Question: If we want to hide the column (month 7, range: border black)
or hide the column(year 2015, border green)
Is there any solution or jqGrid options that we can use it?

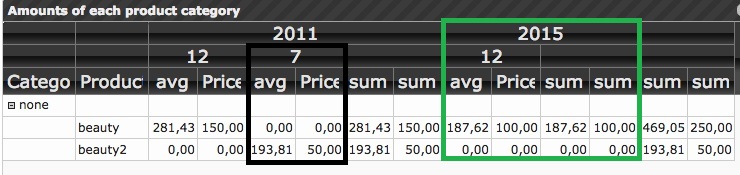
Answer: 'jqPivot' method have no special options which allow you to hide some columns directly, but one can use 'beforeInitGrid' callback to make any modifications of 'colModel' the grid will be created. The only problem is: one have to understand the exact name conversion for the columns used by 'jqPivot' to write correct code of 'beforeInitGrid' callback. So I describe some internals structures of 'jqPivot' first of all and then the code of 'beforeInitGrid' callback will be clear to understand. I explain the problem based on the example. I recommend all to read <URL> 4.9.0.
First of all I have to remind that 'jqPivot' get as input data which will be indexed based on 'xDimension' and 'yDimension' options and then one calculates aggregation function over all items with the same x and y values. The aggregation function will be specified by 'aggregates' parameter. In other words 'jqPivot' is "pre-processor" of input data. It analyses the data and generate new 'data' and 'colModel' which display more compact information about original data.
To implement your requirements one need to understand which column names will be used by 'jqPivot' for the 'colModel' which will be generated. Moreover one need understand how to get the corresponding 'y' values for the column.
For example we have the following input data:
'''
var data = [{
CategoryName: "Baby", ProductName: "Baby Oil",
Price: "193.81", Quantity: "1",
sellmonth: "7", sellyear: "2011", week: "first"
}, {
CategoryName: "Mom", ProductName: "Shampoo",
Price: "93.81", Quantity: "1",
sellmonth: "12", sellyear: "2011", week: "first"
}, {
CategoryName: "none", ProductName: "beauty",
Price: "93.81", Quantity: "1",
sellmonth: "12", sellyear: "2011", week: "second"
}, {
CategoryName: "none", ProductName: "beauty",
Price: "93.81", Quantity: "1",
sellmonth: "12", sellyear: "2011", week: "third"
}, {
CategoryName: "none", ProductName: "Shampoo",
Price: "105.37", Quantity: "2",
sellmonth: "12", sellyear: "2011", week: "third"
}, {
CategoryName: "none", ProductName: "beauty",
Price: "93.81", Quantity: "1",
sellmonth: "12", sellyear: "2015", week: "second"
}];
'''
and we use as jqPivot options
'''
$("#pvtCrewAttendance").jqGrid("jqPivot",
data,
{
footerTotals: true,
footerAggregator: "sum",
totals: true,
totalHeader: "Grand Total",
totalText: "<span style='font-style: italic'>Grand {0} {1}</span>",
xDimension: [
{ dataName: "CategoryName", label: "Category Name", sortorder: "desc" },
{ dataName: "ProductName", label: "Product Name", footerText: "Total:" }
],
yDimension: [
{ dataName: "sellyear", sorttype: "integer", totalHeader: "Total in {0}" },
{ dataName: "sellmonth", sorttype: "integer" }//,
//{ dataName: "week" }
],
aggregates: [
{ member: "Price", aggregator: "sum", summaryType: "sum", label: "{1}" },
{ member: "Quantity", aggregator: "sum", summaryType: "sum", label: "{1}" }
]
},
{/* jqGrid options ...*/});
'''
The resulting pivot grid will be displayed on <URL>:

The above options means than qnique values of 'CategoryName' and 'ProductName' properties of input dat build 'x'-values - the first rows of the grid. It's
'''
[["Baby", "Baby Oil"], ["Mom", "Shampoo"], ["none", "beauty"], ["none", "Shampoo"]]
'''
The above array is 'xIndex'. In the same way the unique 'y'-values are
'''
[["2011", "7"], ["2011", "12"], ["2015", "12"]]
'''
The values build the columns of 'colModel'. If one use 'totalHeader', 'totalHeader', 'totalText' or 'totals: true' properties in some 'yDimension' then additional columns with total sum over the group will be included. One uses 'totalHeader' for 'dataName: "sellyear"' in the above example. It means that additional two columns with both 'aggregates' (sum by 'Price' and sum by 'Quantity') will be inserted at the end of columns having 'sellyear' "2011" and "2015".
The first names of columns of the grid will be '"x0"' and '"x1"' (corresponds the number of items in 'xDimension'). Then there are columns which names starts with 'y' and the ending 'a0' and 'a1' (corresponds the number of items in 'aggregates'). The final two "total" columns have the names '"ta0"' and '"ta1"' (corresponds the number of items in 'aggregates'). If 'aggregates' contains only from one element that the suffixes (ending) 'a0' and 'a1' will be missing in the column which starts with 'y' or 't'. The grouping total columns have the names which starts with 'y' have 't' in the middle and 'a' at the end (like 'y1t0a0'). I includes an example on column names from the example above

I hope that one will see the column names which I wrote in red color. It's the 'name' values for all 14 columns: 'x0', 'x1', 'y0a0', 'y0a1', 'y1a0', 'y1a1', 'y1t0a0', 'y1t0a1', 'y2a0', 'y2a1', 'y2t0a0', 'y2t0a1', 'ta0', 'ta1'.
Now it's important to mention that 'jqPivot' includes 'xIndex' and 'yIndex' used for building of pivot table inside. To be exactly one can get 'pivotOptions' parameter and examine 'xIndex.items' and 'yIndex.items' properties. One will see the arrays of items which I included above.
Finally one have now enough information to understand the below code used in <URL> which hides the columns which you asked:

The demo uses the following 'beforeInitGrid' which hides the required columns:
'''
beforeInitGrid: function () {
var $self = $(this), p = $self.jqGrid("getGridParam"),
yItems = p.pivotOptions.yIndex.items, matches, iy, y,
colModel = p.colModel, i, cm, l = colModel.length, cmName;
for (i = 0; i < l; i++) {
cm = colModel[i];
cmName = cm.name;
if (cmName.charAt(0) === "y") { // x, y, t
// aggregation column
matches = /^([x|y])(\d+)(t(\d+))?(a)?(\d+)/.exec(cmName);
if (matches !== null && matches.length > 1) {
// matches[2] - iy - index if y item
// matches[4] - undefined or total group index
// matches[6] - ia - aggregation index
iy = parseInt(matches[2], 10);
y = yItems[iy];
if (y != null && (y[0] === "2015" || (y[0] === "2011" && y[1] === "7"))) {
cm.hidden = true;
}
}
}
}
}
'''